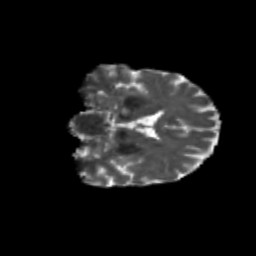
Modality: T2w
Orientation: coronal
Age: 67
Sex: male
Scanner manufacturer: siemens
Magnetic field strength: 3 T
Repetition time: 4.71 s
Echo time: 0.0906 s